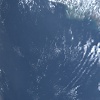
Label: water